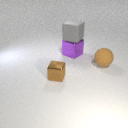
large gray rubber cube above large purple metal cube